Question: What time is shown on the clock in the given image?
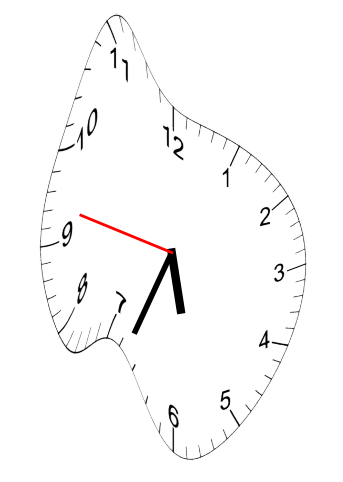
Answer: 05:33:47